Field crop: tomato
Growth stage: 2
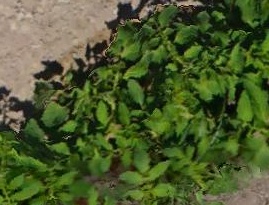
Species: tomato